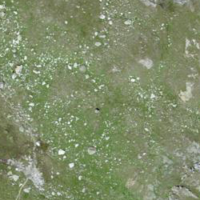
EUNIS habitat code: 31
Species observed at this site:
Pyrgus cacaliae